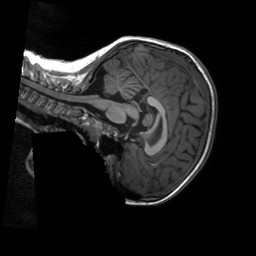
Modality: T1w
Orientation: sagittal
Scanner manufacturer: siemens
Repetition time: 2.3 s
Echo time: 0.00229 s